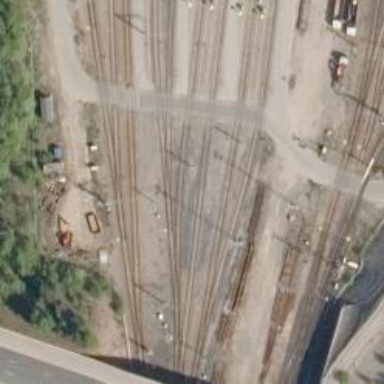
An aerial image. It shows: Rail yard with electrified contact lines for the railway.